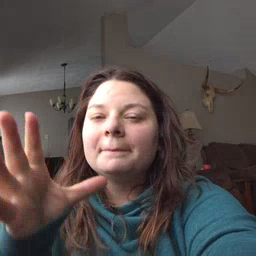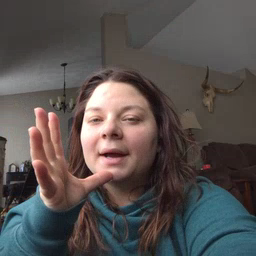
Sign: mom